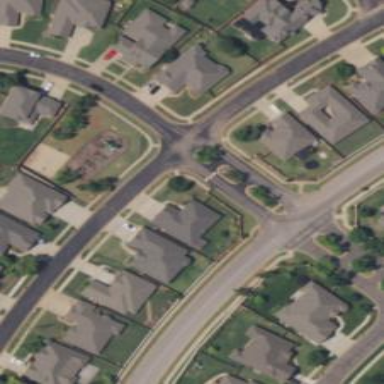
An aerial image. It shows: Residential road.